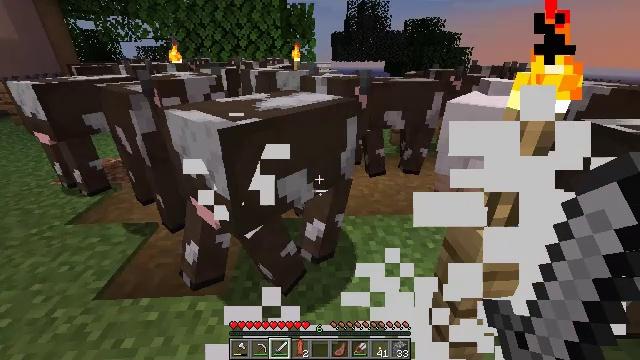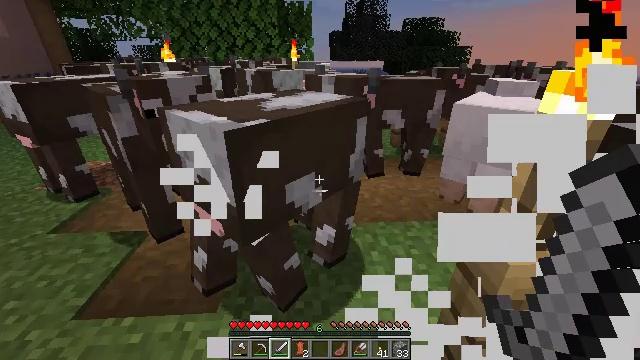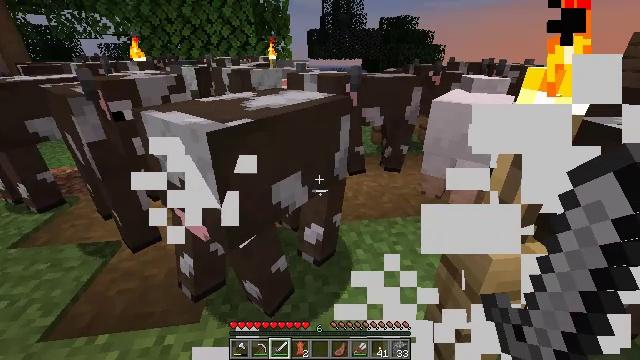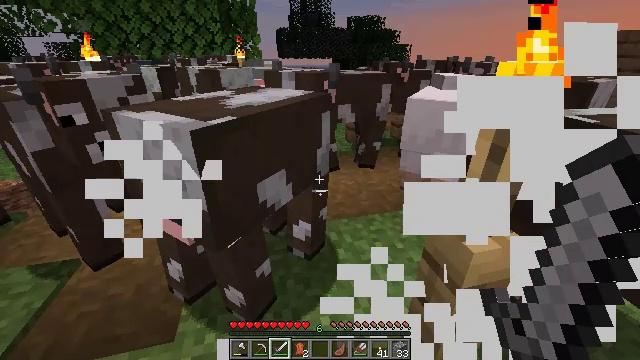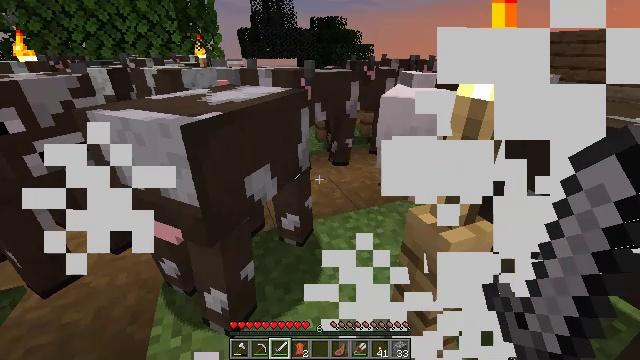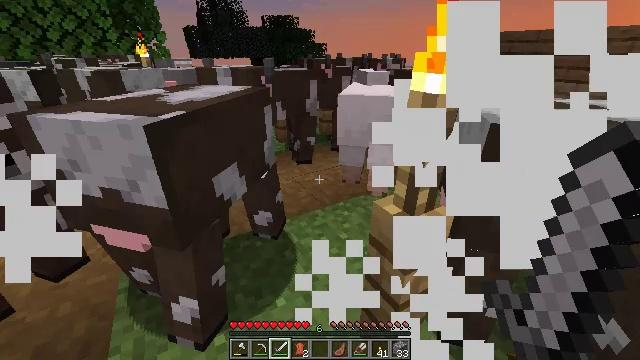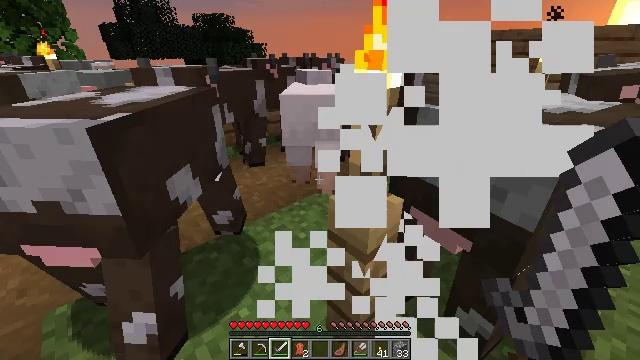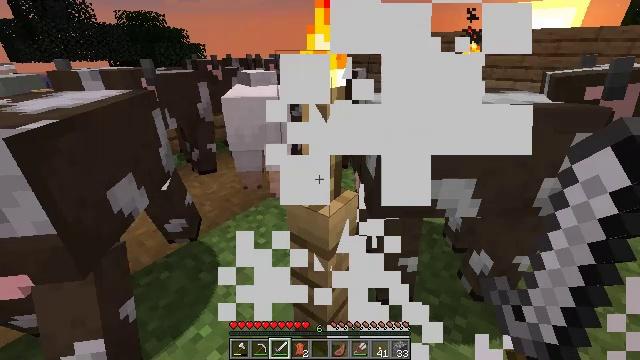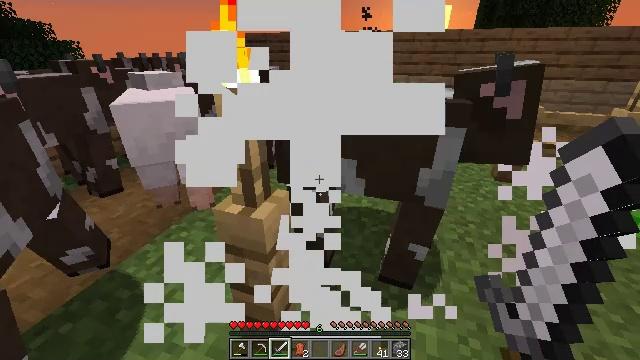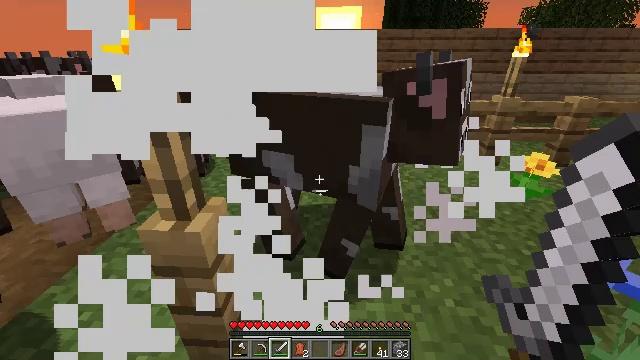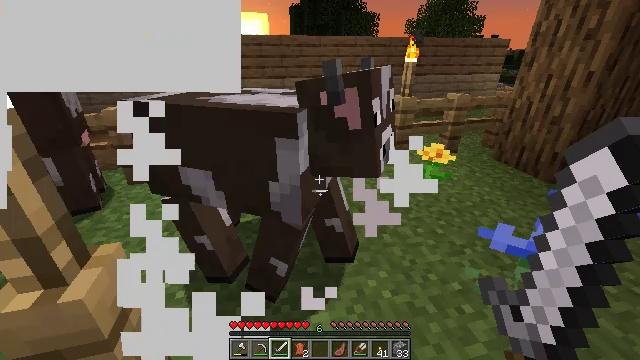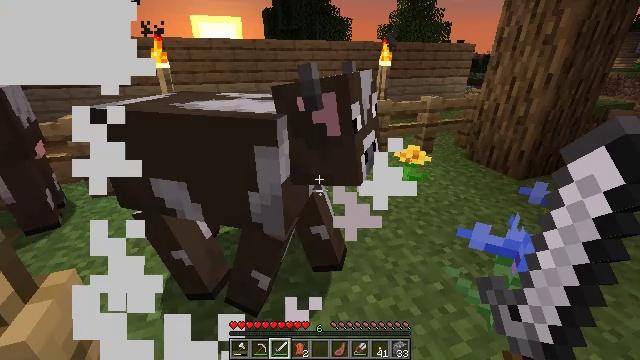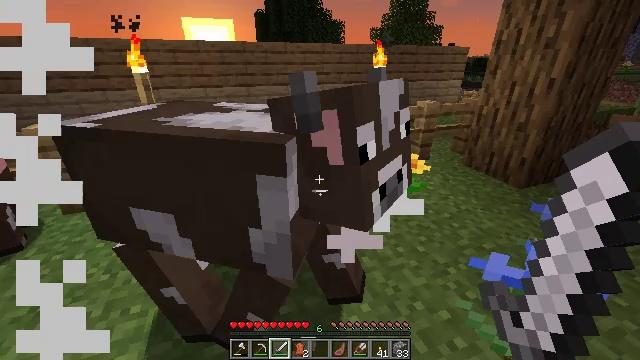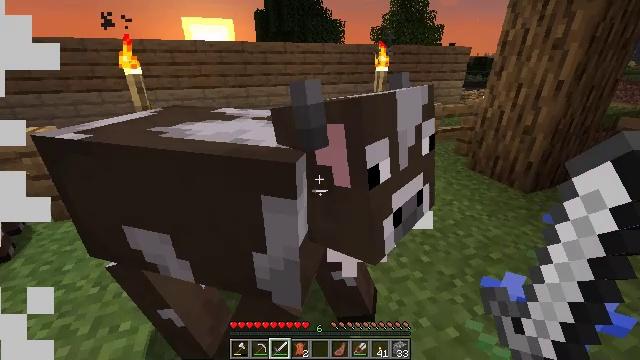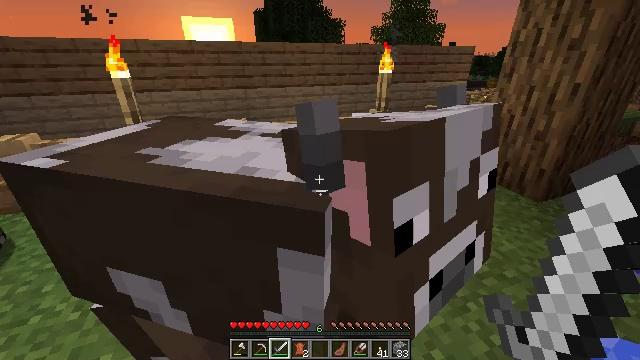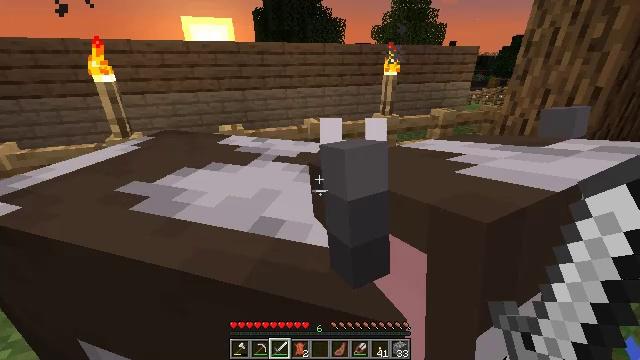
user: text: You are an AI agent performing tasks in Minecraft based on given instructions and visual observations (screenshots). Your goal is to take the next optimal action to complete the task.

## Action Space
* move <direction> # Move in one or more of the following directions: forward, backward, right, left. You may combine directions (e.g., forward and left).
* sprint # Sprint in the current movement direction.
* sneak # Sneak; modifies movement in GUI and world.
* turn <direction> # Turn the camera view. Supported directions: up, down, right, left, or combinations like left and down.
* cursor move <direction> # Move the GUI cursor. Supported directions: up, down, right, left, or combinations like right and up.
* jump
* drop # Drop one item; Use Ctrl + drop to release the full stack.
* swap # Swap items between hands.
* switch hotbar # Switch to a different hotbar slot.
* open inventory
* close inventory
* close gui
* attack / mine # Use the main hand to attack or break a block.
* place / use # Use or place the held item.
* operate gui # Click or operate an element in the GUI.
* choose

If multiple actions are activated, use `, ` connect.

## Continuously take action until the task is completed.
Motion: motion action
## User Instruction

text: Kill mobs.
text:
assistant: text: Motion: no_op
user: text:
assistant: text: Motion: turn right
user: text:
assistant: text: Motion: turn right
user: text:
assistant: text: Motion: turn right
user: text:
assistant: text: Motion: turn right
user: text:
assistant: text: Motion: turn right
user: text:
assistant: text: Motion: turn right
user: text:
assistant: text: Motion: turn right
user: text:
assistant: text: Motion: turn right
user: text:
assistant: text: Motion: move forward, turn right and up
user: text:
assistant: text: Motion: move forward, turn right
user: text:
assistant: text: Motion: move forward, turn right
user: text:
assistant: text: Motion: move forward
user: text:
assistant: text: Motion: move forward
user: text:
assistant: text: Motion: move forward
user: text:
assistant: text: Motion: move forward
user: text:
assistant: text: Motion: move forward
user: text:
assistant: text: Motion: move forward
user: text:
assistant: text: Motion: move forward
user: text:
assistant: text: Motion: move forward
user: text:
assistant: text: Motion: no_op
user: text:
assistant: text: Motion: turn left and down
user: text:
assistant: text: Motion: no_op
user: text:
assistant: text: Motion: no_op
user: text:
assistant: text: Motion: no_op
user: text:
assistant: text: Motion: no_op
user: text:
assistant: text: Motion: turn right and down
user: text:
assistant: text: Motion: turn right and up
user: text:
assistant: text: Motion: turn right and up
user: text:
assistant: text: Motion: turn right and up